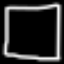
Label: square